Interaction volume radius: 5 \u00c5
Interaction volume height: 25 \u00c5
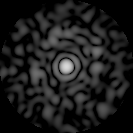
Disorder parameter: 0.846